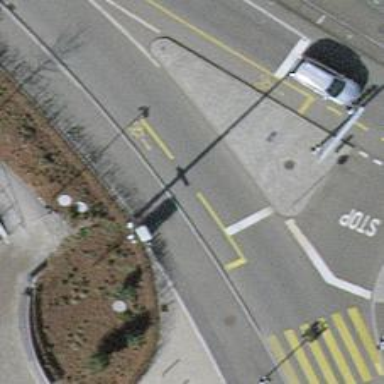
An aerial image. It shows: Street cabinet used for traffic control.